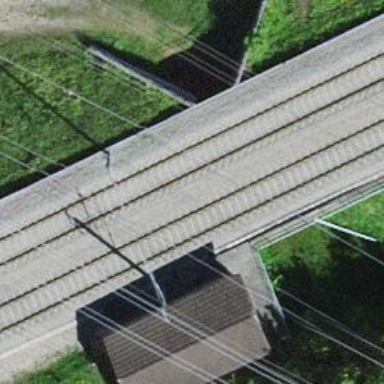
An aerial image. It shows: Railway bridge with electrified tracks and single contact line.